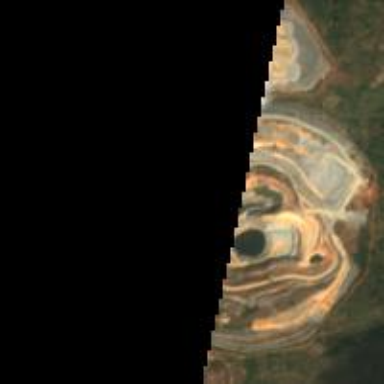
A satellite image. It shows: Industrial mine within quarry area.